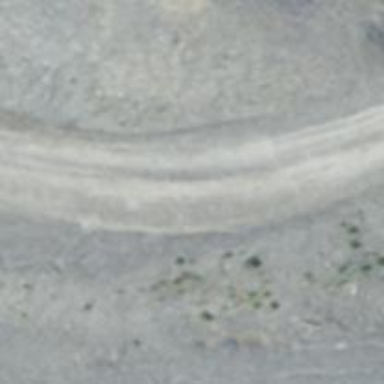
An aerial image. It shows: Service road with gravel surface.